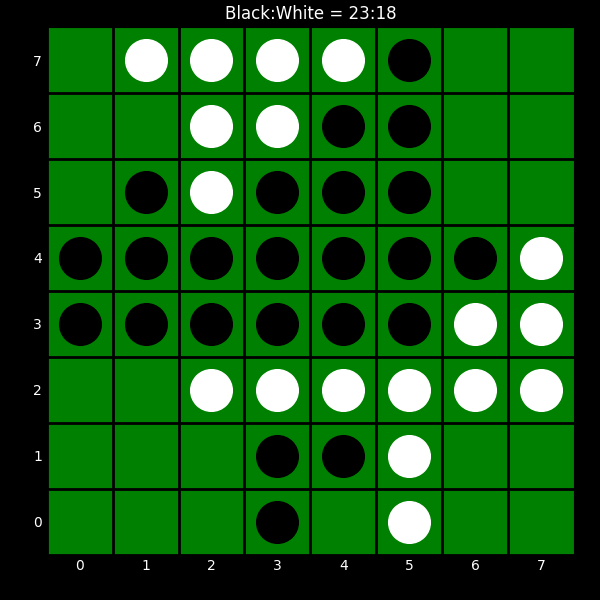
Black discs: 23
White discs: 18